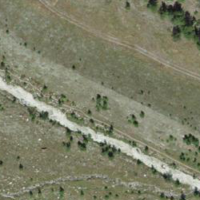
EUNIS habitat code: 26
Species observed at this site:
Carduus defloratus